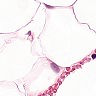
Metastatic tissue present: no